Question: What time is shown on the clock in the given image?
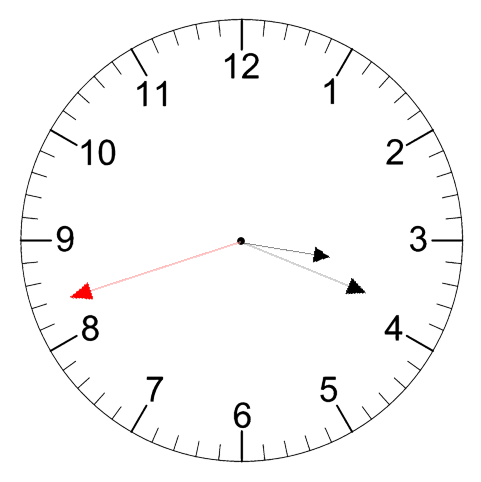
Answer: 03:18:42